Question: After I run this program, and input the 'Value:' value in 'main()', I get the error "HEAP CORRUPTION DETECTED":

I've spent about an hour trying to figure out what's causing this, would appreciate help in what caused this and what exactly I need to do to fix this.
Thanks!
'''
#include <iostream>
using namespace std;
template <class t>
class dynamicDataHolder
{
t* ptr = NULL;
int size = 0;
int elements = 0;
public:
dynamicDataHolder() {
ptr = new t[5];
size = 5;
elements = 0;
}
dynamicDataHolder(int arraySize) {
ptr = new t[size];
size = arraySize;
elements = 0;
}
dynamicDataHolder(const dynamicDataHolder<t>& obj) {
ptr = new t[obj.size];
if (ptr != NULL) {
for (int i = 0; i < obj.size; i++) {
ptr[i] = obj.ptr[i];
}
}
else {
cout << "
Pointer to the holder was found to be NULL." << endl;
}
elements = obj.elements;
size = obj.size;
}
t getData(int pos) {
if (pos < 0 || pos > size)
{
cout << "
Error: Invalid index!" << endl;
return 0;
}
return ptr[pos];
}
int sizeA() {
return size;
}
int capacity() {
int capacity = size - elements;
return capacity;
}
void insert(t data) {
int pos;
if (elements >= size) {
int updatedSize = (2 * size);
t* tempPtr = ptr;
ptr = new t[updatedSize];
for (int i = 0; i < size; ++i) {
ptr[i] = tempPtr[i];
}
delete[] tempPtr;
tempPtr = NULL;
size = updatedSize;
pos = elements;
ptr[pos] = data;
incrementElement();
}
else {
if (elements == 0) {
pos = 0;
ptr[pos] = data;
incrementElement();
}
else {
pos = elements;
ptr[pos] = data;
incrementElement();
}
}
}
bool compare(const dynamicDataHolder<t>& obj)
{
bool result = false;
if (obj.size != size || obj.elements != elements) {
return result;
}
for (int i = 0; i < size; i++) {
result = false;
if (ptr[i] == obj.ptr[i])
{
result = true;
}
}
return result;
}
void resize(int updatedSize) {
t* tempPtr = ptr;
ptr = new t[updatedSize];
if (updatedSize < size) {
cout << "
Warning! Entered size is less than the current size." << endl
<< "Loss of data may occur. Continue? (Y/N)" << endl;
Select:
char userChoice; cin >> userChoice;
if (userChoice == 'y' || userChoice == 'Y') {
goto Continue;
}
else if (userChoice == 'n' || userChoice == 'N') {
return;
}
else {
cout << "
Invalid selection - please try again." << endl;
goto Select;
}
}
Continue:
if (ptr != NULL) {
for (int i = 0; i < size; i++) {
ptr[i] = tempPtr[i];
}
delete[] tempPtr;
tempPtr = NULL;
size = updatedSize;
}
else {
cout << "
Pointer to the holder was found to be NULL." << endl;
}
}
void insertAtNthPos()
{
cout << "
Enter the details below to insert values:-
" << endl;
cout << "
Position: ";
int pos = 0; cin >> pos;
cout << "Value: ";
t value; cin >> value;
if (pos <= size)
{
ptr[pos] = value;
if (pos > elements) {
incrementElement();
}
}
else {
resize(2 * size);
ptr[pos] = value;
incrementElement();
}
}
dynamicDataHolder& operator=(const dynamicDataHolder& rhs) {
delete[] ptr;
ptr = new t[rhs.size];
if (this != &rhs)
{
for (int i = 0; i < rhs.size; i++)
{
ptr[i] = rhs.ptr[i];
}
}
return *this;
}
~dynamicDataHolder()
{
delete[] ptr;
ptr = NULL;
}
void incrementElement()
{
elements += 1;
}
};
int main()
{
cout << "What do you want to do?" << endl
<< " 1. Run Test Sequence" << endl
<< " 0. Exit Program" << endl;
Select:
int userChoice = 0; cin >> userChoice;
if (userChoice == 1) {
goto testSequence;
}
else if (userChoice == 0) {
return 0;
}
else {
cout << "
Invalid selection - please try again." << endl;
goto Select;
}
testSequence:
system("CLS");
dynamicDataHolder<int> obj;
dynamicDataHolder<char> obj2(5);
dynamicDataHolder<char> obj3 = obj2;
bool result = (obj3.compare(obj2));
if (result == 1) {
cout << "True" << endl;
}
else {
cout << "
False" << endl;
}
for (int i = 0; i < 5; i++) {
obj.insert(i * 2);
}
cout << "Capacity: " << obj.capacity() << endl;
cout << "Size: " << obj.sizeA() << endl;
obj.resize(15);
cout << obj2.getData(4) << endl;
obj2.insertAtNthPos();
dynamicDataHolder<int> obj4;
obj4 = obj;
}
'''
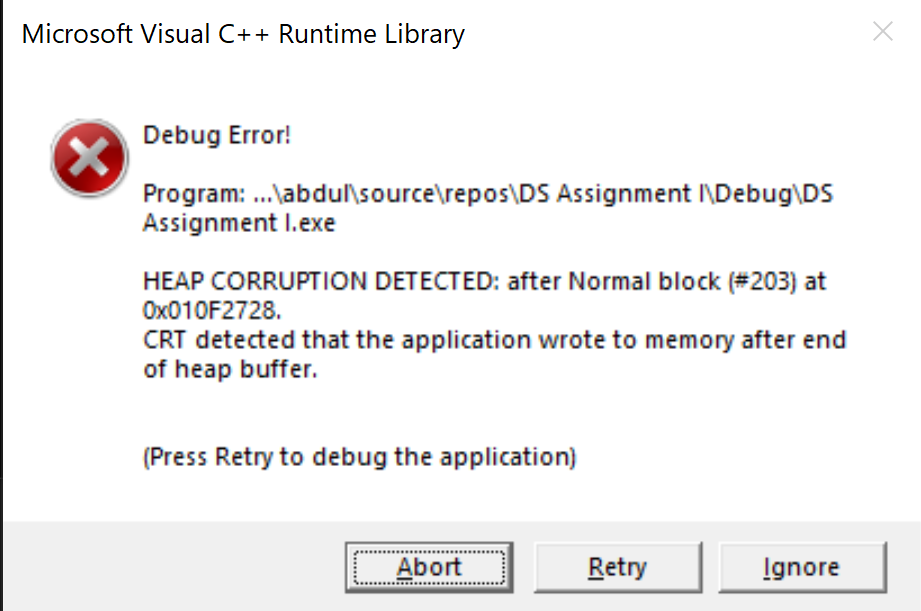
Answer: Free code review.
Here's a simplified version of your code
- replacing 'goto' with loops (this revolution in language development happened in 1970, get with the times!)- use the right names! <URL>. Sooo many examples of this. You had at least 3 copy-element-data loops. You had several places that resize the allocated array. You had funny stuff like:'''
void insert(t data) {
int pos;
if (elements >= size) {
int updatedSize = (2 * size);
t* tempPtr = ptr;
ptr = new t[updatedSize];
for (int i = 0; i < size; ++i) {
ptr[i] = tempPtr[i];
}
delete[] tempPtr;
tempPtr = NULL;
size = updatedSize;
pos = elements;
ptr[pos] = data;
incrementElement();
}
else {
if (elements == 0) {
pos = 0;
ptr[pos] = data;
incrementElement();
}
else {
pos = elements;
ptr[pos] = data;
incrementElement();
}
}
'''
It should be obvious that this does the three times. The 'if (elements == 0)' check is completely useless, because if you don't have the check, the 'else' branch does the same anyways. For comparison, the new 'insert' looks like:'''
void insert(T data) { setData(_size, data); }
'''
Oh oops, that got completely zapped, because really, there is nothing special about inserting. But 'setData' is also only ~4 lines of code.- when you add items you have to be careful: you had a very helpful "capacity check". And if the capacity was not enough you doubled capacity. HOWEVER. Who said that was enough? You need to either until space is adequate:'''
void setData(size_t pos, T value) {
while (pos >= _capacity) {
grow();
}
_size = std::max(_size, pos + 1);
_data[pos] = value;
}
'''
or reserve sufficient size at once:'''
size_t required = _capacity;
while (pos >= required)
required *= 2;
reserve(required);
'''
- Const-Correctness: all the observers should be marked 'const' so the compiler knows what it can optimize and the user has guarantees what will never change:'''
size_t size() const { return _size; }
size_t capacity() const { return _capacity; }
size_t available() const { return _capacity - _size; }
bool compare(const DynArray<T>& obj) const;
'''
- The repeated copy/initialization loops can be fixed by using the copy constructor. In related context, make the constructor use a base/member initializer list:'''
explicit DynArray(size_t initialCapacity = 5)
: _capacity(initialCapacity),
_data(initialCapacity != 0u ? new T[_capacity]{} : nullptr) {}
'''
Now the copy constructor can be:'''
DynArray(DynArray const& obj) : DynArray(obj.capacity()) {
_size = obj.size();
for (size_t i = 0; i < capacity(); ++i)
_data[i] = obj._data[i];
}
'''
That's the time you will ever see a copy loop. Why? Observe:- How would you 'reserve' more / less space and without manually copying items? Wouldn't you need a dynamic array class of some kind?Oh wait. You're implementing it! Don't forget the code you already have:'''
void reserve(size_t updatedSize) {
DynArray tmp(updatedSize);
for (size_t i = 0; i < std::min(capacity(), tmp.capacity()); ++i) {
tmp._data[i] = _data[i];
}
*this = std::move(tmp);
}
void grow() { reserve(2 * _capacity); }
'''
Now the real magic is in the move constructor/assignment operations.- Copy-and-Swap idiom to the rescue. Turns out you can implement these operations really efficiently and generally with little code:'''
DynArray(DynArray&& obj) : DynArray(0) { swap(obj); }
DynArray& operator=(DynArray rhs) {
swap(rhs);
return *this;
}
'''
See. Simplicity is a driver. The key is that you just swap with a temporary. The temporary gets destructed, as you want. The swap is pretty simple in its own right:'''
void swap(DynArray& rhs) {
assert(rhs._data);
std::swap(_capacity, rhs._capacity);
std::swap(_size, rhs._size);
std::swap(_data, rhs._data);
}
'''
> There's a lot more thinking behind Copy-And-Swap, but you can find that on your own if you really want: <URL>- compare checked capacities. I'd say that from a logical standpoint that shouldn't matter.'''
DynArray<int> a(20), b(12);
for (int v : {1,2,3}) { a.insert(v); b.insert(v); }
assert(a == b); // should pass
'''
- it also had bugs, a spurious'''
result = false;
'''
and erroneous'''
if (ptr[i] == obj.ptr[i])
{
result = true;
}
'''
That made no sense. If a single item matches, doesn't mean all the previous mismatches are gone.
The above has removed a lot of code, and many many lurking bugs or maintenance head-aches. I reworded your test code to be ... readable. The gotos are obviously gone, the main is now "sane":
'''
int main() {
std::cout << "What do you want to do?
"
<< " 1. Run Test Sequence
"
<< " 0. Exit Program
";
for (int userChoice = 0; std::cin >> userChoice;) {
switch (userChoice) {
case 1: testSequence(); break;
case 0: return 0;
default: std::cout << "
Invalid selection - please try again.
";
}
}
}
'''
And the information displayed is more complete and much less error prone. Naming can still be improved ('obj2'? 'obj4'?!??) but I had no semantic information to go by, so I left that as an exorcism for the reader, and also so that you will have an easy time cross-referencing your own test sequence code with mine.
## Live Demo
<URL>
'''
#include <iostream>
#include <stdexcept>
#include <cassert>
template <class T> class DynArray {
size_t _capacity = 0;
size_t _size = 0;
T* _data = nullptr;
public:
explicit DynArray(size_t initialCapacity = 5)
: _capacity(initialCapacity),
_data(initialCapacity != 0u ? new T[_capacity]{} : nullptr) {}
DynArray(DynArray const& obj) : DynArray(obj.capacity()) {
_size = obj.size();
for (size_t i = 0; i < capacity(); ++i)
_data[i] = obj._data[i];
}
~DynArray() { delete[] _data; }
void swap(DynArray& rhs) {
assert(rhs._data);
std::swap(_capacity, rhs._capacity);
std::swap(_size, rhs._size);
std::swap(_data, rhs._data);
}
DynArray(DynArray&& obj) : DynArray(0) { swap(obj); }
DynArray& operator=(DynArray rhs) {
swap(rhs);
return *this;
}
T getData(size_t pos) const {
if (pos >= _size) {
throw std::out_of_range("pos");
}
return _data[pos];
}
void setData(size_t pos, T value) {
while (pos >= _capacity)
grow();
_size = std::max(_size, pos+1);
_data[pos] = value;
}
void insert(T data) { setData(_size, data); }
size_t size() const { return _size; }
size_t capacity() const { return _capacity; }
size_t available() const { return _capacity - _size; }
bool compare(const DynArray& obj) const {
if (obj._size != _size) {
return false;
}
for (size_t i = 0; i < _size; i++) {
if (_data[i] != obj._data[i])
return false;
}
return true;
}
void reserve(size_t updatedSize) {
DynArray tmp(updatedSize);
for (size_t i = 0; i < std::min(capacity(), tmp.capacity()); ++i) {
tmp._data[i] = _data[i];
}
*this = std::move(tmp);
}
void grow() { reserve(2 * _capacity); }
};
template <typename T>
void dump(std::string caption, DynArray<T> const& da) {
std::cout << caption << " Capacity: " << da.capacity() << ","
<< " Size: " << da.size() << ","
<< " Available: " << da.available() << ","
<< " Data: {";
for (size_t i = 0; i < da.size(); i++)
std::cout << " " << static_cast<int>(da.getData(i));
std::cout << " }
";
}
void testSequence() {
{
DynArray<int> obj;
for (size_t i = 0; i < 5; i++) {
obj.insert(i * 2);
}
dump("obj", obj);
if (15 < obj.capacity()) {
std::cout << "
Warning! Entered size is less than the current size.
"
<< "Loss of data may occur. Continue? (Y/N)
";
for (char userChoice; std::cin >> userChoice;) {
if (userChoice == 'y' || userChoice == 'Y') {
obj.reserve(15);
break;
}
if (userChoice == 'n' || userChoice == 'N') {
break;
}
std::cout << "
Invalid selection - please try again.
";
}
}
DynArray<int> obj4;
obj4 = obj;
dump("obj4", obj);
}
DynArray<char> obj2(5);
DynArray<char> obj3 = obj2;
dump("obj2", obj2);
dump("obj3", obj3);
std::cout << "obj2 == obj3: " << std::boolalpha << obj3.compare(obj2) << "
";
try {
std::cout << "obj2.getData(4): " << obj2.getData(4) << std::endl;
} catch(std::out_of_range const& e) {
std::cout << "out of range: " << e.what() << std::endl;
}
while (true) {
std::cout << "
Enter the details below to insert obj2 values:-
";
std::cout << "
Position: ";
long pos = 0;
if (std::cin >> pos) {
if (pos < 0)
break;
std::cout << "Value: ";
int value = 0;
if (std::cin >> value) {
obj2.setData(pos, value);
}
}
if (!std::cin.eof())
std::cin.clear();
else
break;
dump("obj2", obj2);
}
}
int main() {
do {
std::cout << "What do you want to do?
"
<< " 1. Run Test Sequence
"
<< " 0. Exit Program
";
if (int userChoice = 0; std::cin >> userChoice) {
switch (userChoice) {
case 1: testSequence(); continue;
case 0: std::cout << "Goodbye
"; return 0;
default: std::cout << "
Invalid selection - please try again.
";
}
}
if (!std::cin.eof())
std::cin.clear();
} while (std::cin.good());
}
'''
When run with e.g.
'''
g++ -std=c++17 -O2 -Wall -Wextra -pedantic -pthread -fsanitize=address,undefined main.cpp -o sotest
./sotest <<< "1 30 99 3 42 0 -1 0 8 -1 1 -1 0"
'''
You will see the following output:
> What do you want to do?
1. Run Test Sequence
0. Exit Program
obj Capacity: 5, Size: 5, Available: 0, Data: { 0 2 4 6 8 }
obj4 Capacity: 5, Size: 5, Available: 0, Data: { 0 2 4 6 8 }
obj2 Capacity: 5, Size: 0, Available: 5, Data: { }
obj3 Capacity: 5,
Size: 0, Available: 5, Data: { } obj2 == obj3: true
obj2.getData(4): out of range: pos
Enter the details below to insert obj2 values:-
Position: Value: obj2 Capacity: 40, Size: 31, Available: 9, Data: { 0
0 0 0 0 0 0 0 0 0 0 0 0 0 0 0 0 0 0 0 0 0 0 0 0 0 0 0 0 0 99 }
Enter the details below to insert obj2 values:-
Position: Value: obj2 Capacity: 40, Size: 31, Available: 9, Data: { 0
0 0 42 0 0 0 0 0 0 0 0 0 0 0 0 0 0 0 0 0 0 0 0 0 0 0 0 0 0 99 }
Enter the details below to insert obj2 values:-
Position: Value: obj2 Capacity: 40, Size: 31, Available: 9, Data: { -1
0 0 42 0 0 0 0 0 0 0 0 0 0 0 0 0 0 0 0 0 0 0 0 0 0 0 0 0 0 99 }
Enter the details below to insert obj2 values:-
Position: Value: obj2 Capacity: 40, Size: 31, Available: 9, Data: { 8
0 0 42 0 0 0 0 0 0 0 0 0 0 0 0 0 0 0 0 0 0 0 0 0 0 0 0 0 0 99 }
Enter the details below to insert obj2 values:-
Position: What do you want to do?
1. Run Test Sequence
0. Exit Program
obj Capacity: 5, Size: 5, Available: 0, Data: { 0 2 4 6 8 }
obj4 Capacity: 5, Size: 5, Available: 0, Data: { 0 2 4 6 8 }
obj2 Capacity: 5, Size: 0, Available: 5, Data: { }
obj3 Capacity: 5,
Size: 0, Available: 5, Data: { }
obj2 == obj3: true
obj2.getData(4): out of range: pos
Enter the details below to insert obj2 values:-
Position: What do you want to do?
1. Run Test Sequence
0. Exit Program
Goodbye